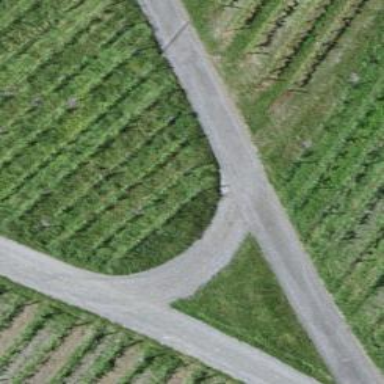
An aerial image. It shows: Well-maintained track road of grade 1.